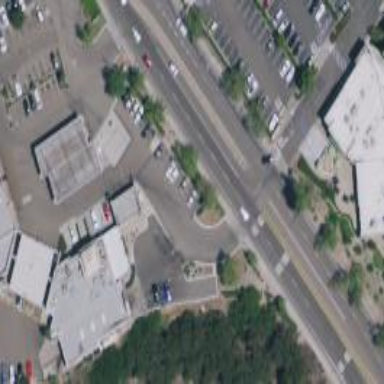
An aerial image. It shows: Commercial building.